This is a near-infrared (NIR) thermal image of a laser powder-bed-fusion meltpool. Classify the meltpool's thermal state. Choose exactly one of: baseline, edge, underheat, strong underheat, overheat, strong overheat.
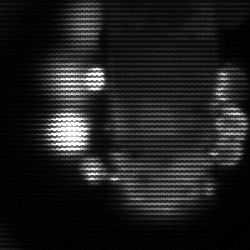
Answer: strong underheat